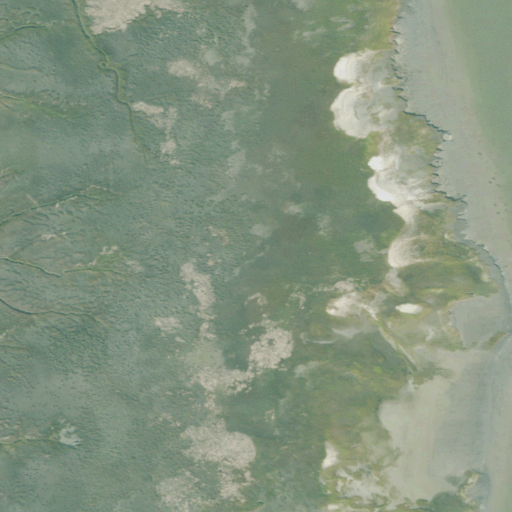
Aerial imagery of island in Georgia named Little Don Island containing herbaceous wetlands, barren land, and open water